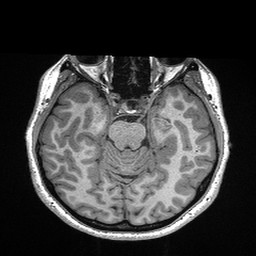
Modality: T1w
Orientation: coronal
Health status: healthy
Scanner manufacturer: siemens
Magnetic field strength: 3 T
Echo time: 0.00298 s